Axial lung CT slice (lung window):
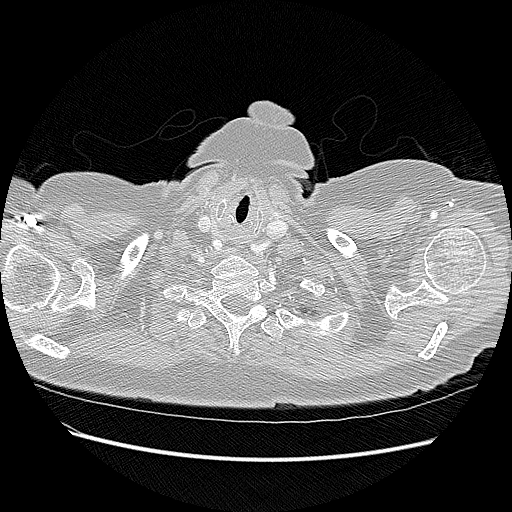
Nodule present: no